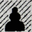
Piece: bP